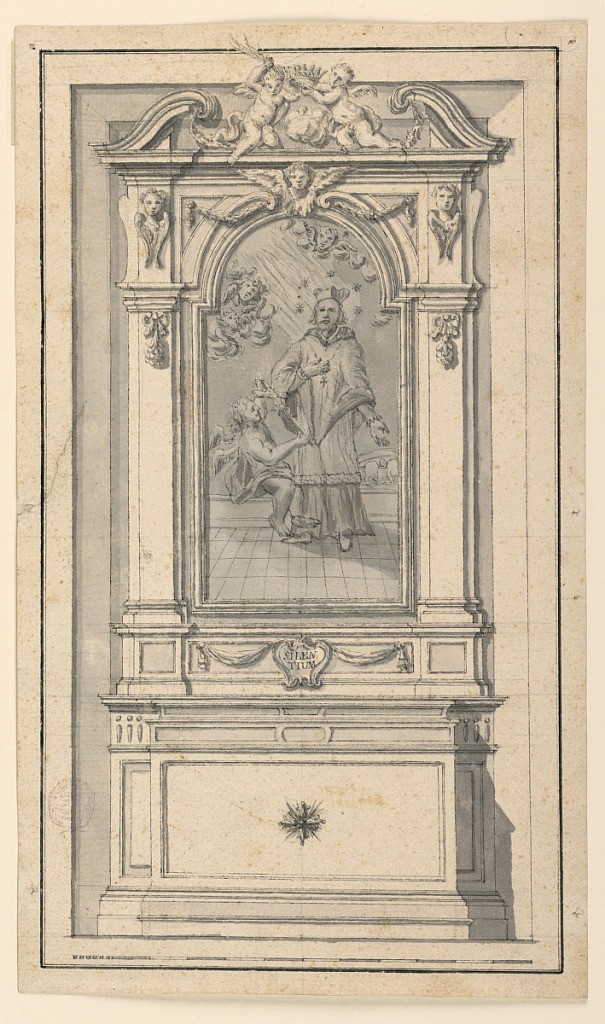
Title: Project for the elevation of an altar
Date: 1750–1780
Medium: Pencil, pen, washes and chinese black on paper
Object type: Drawing
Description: Vertical composition of an altar with a retable as wide as the mensa. The central panel of the base has an escutcheon with the word "SILENT/TIUM" between festoons and drapery. The painting at the center of the altar depicts St. John Nepomuck with stars and a cherubim glory. An angel presents a crucifix to the saint. The pediment is broken with two angels between the cornices.